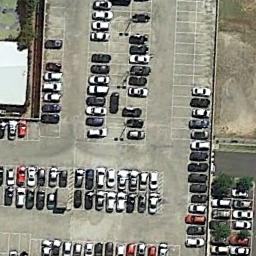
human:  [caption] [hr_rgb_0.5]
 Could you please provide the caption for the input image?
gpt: There are many different colors and styles of cars in the parking lot .

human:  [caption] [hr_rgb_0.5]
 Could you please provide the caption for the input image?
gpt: The parking lot has lots of neatly arranged cars .

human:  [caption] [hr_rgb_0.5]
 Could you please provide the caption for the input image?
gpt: There are some cars on the parking lot .

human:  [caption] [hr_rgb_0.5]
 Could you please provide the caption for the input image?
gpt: Eighty percent of the parking spaces in the parking lot are occupied .

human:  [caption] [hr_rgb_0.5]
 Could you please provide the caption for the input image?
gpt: There are many cars and some empty space on the parking lot .